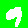
Digit: 9